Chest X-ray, PA view. Patient: 19 years old, sex F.
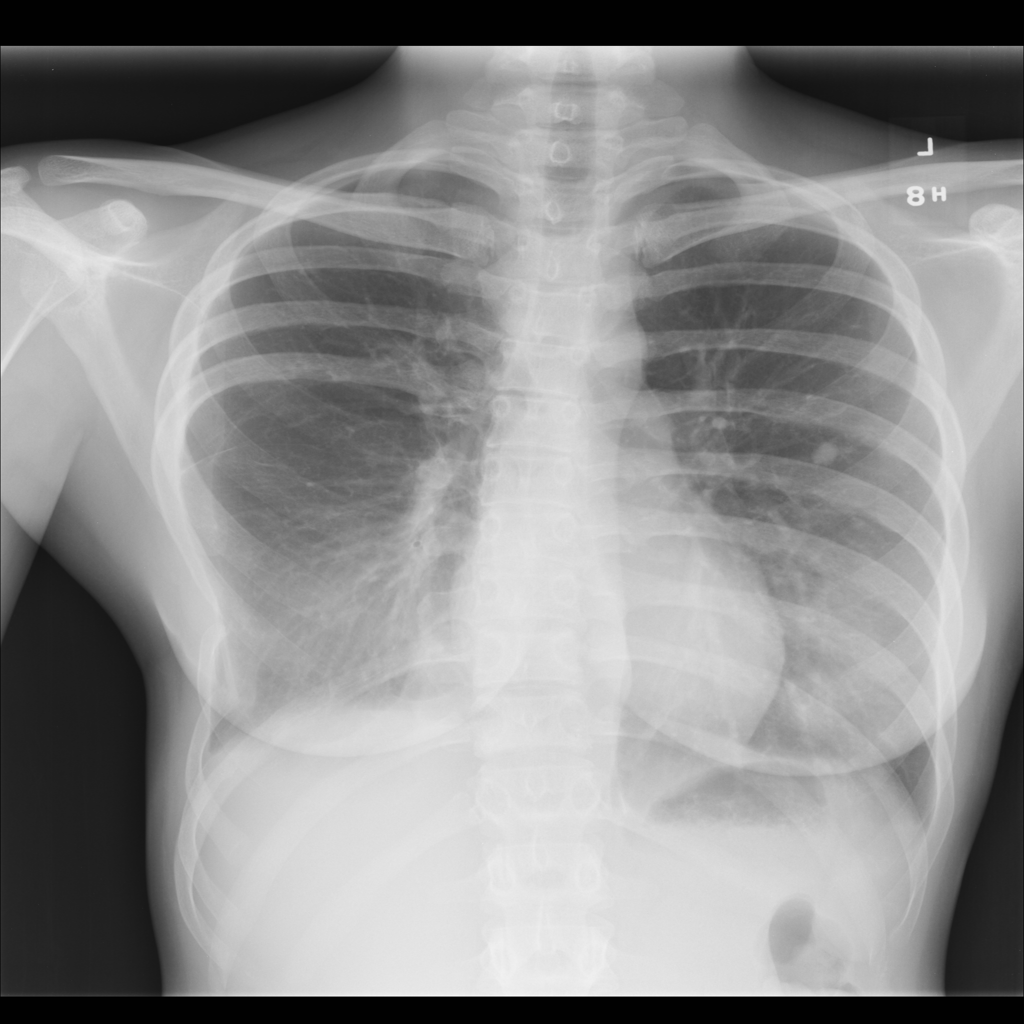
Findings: Mass, Nodule